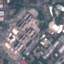
Land use / land cover class: Industrial